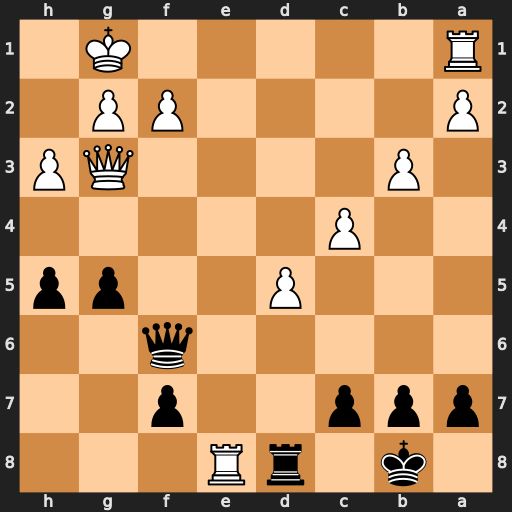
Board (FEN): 1k1rR3/ppp2p2/5q2/3P2pp/2P5/1P4QP/P4PP1/R5K1
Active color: b
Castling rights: -
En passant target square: -
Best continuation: Qxa1+ Kh2 Rxe8